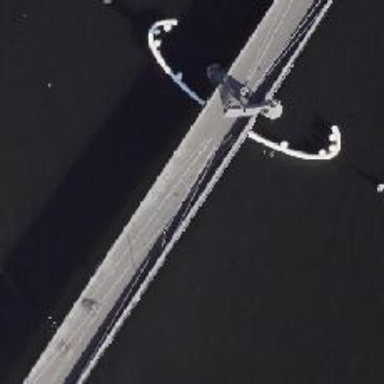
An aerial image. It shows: There is bridge in the image.